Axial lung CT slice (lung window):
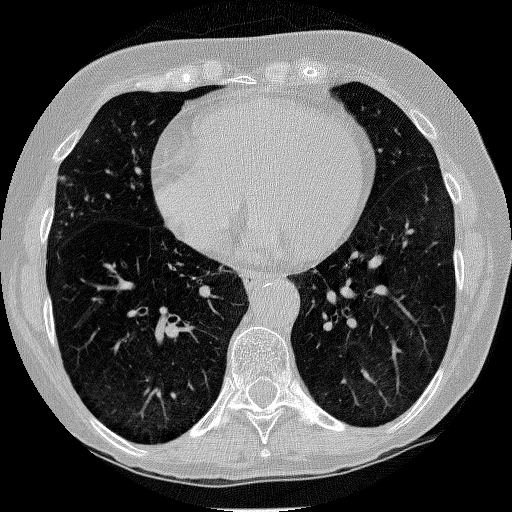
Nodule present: no